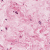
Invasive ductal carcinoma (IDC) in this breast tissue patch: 0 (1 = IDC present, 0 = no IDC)